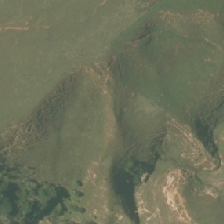
Land cover: grose_broom